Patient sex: M
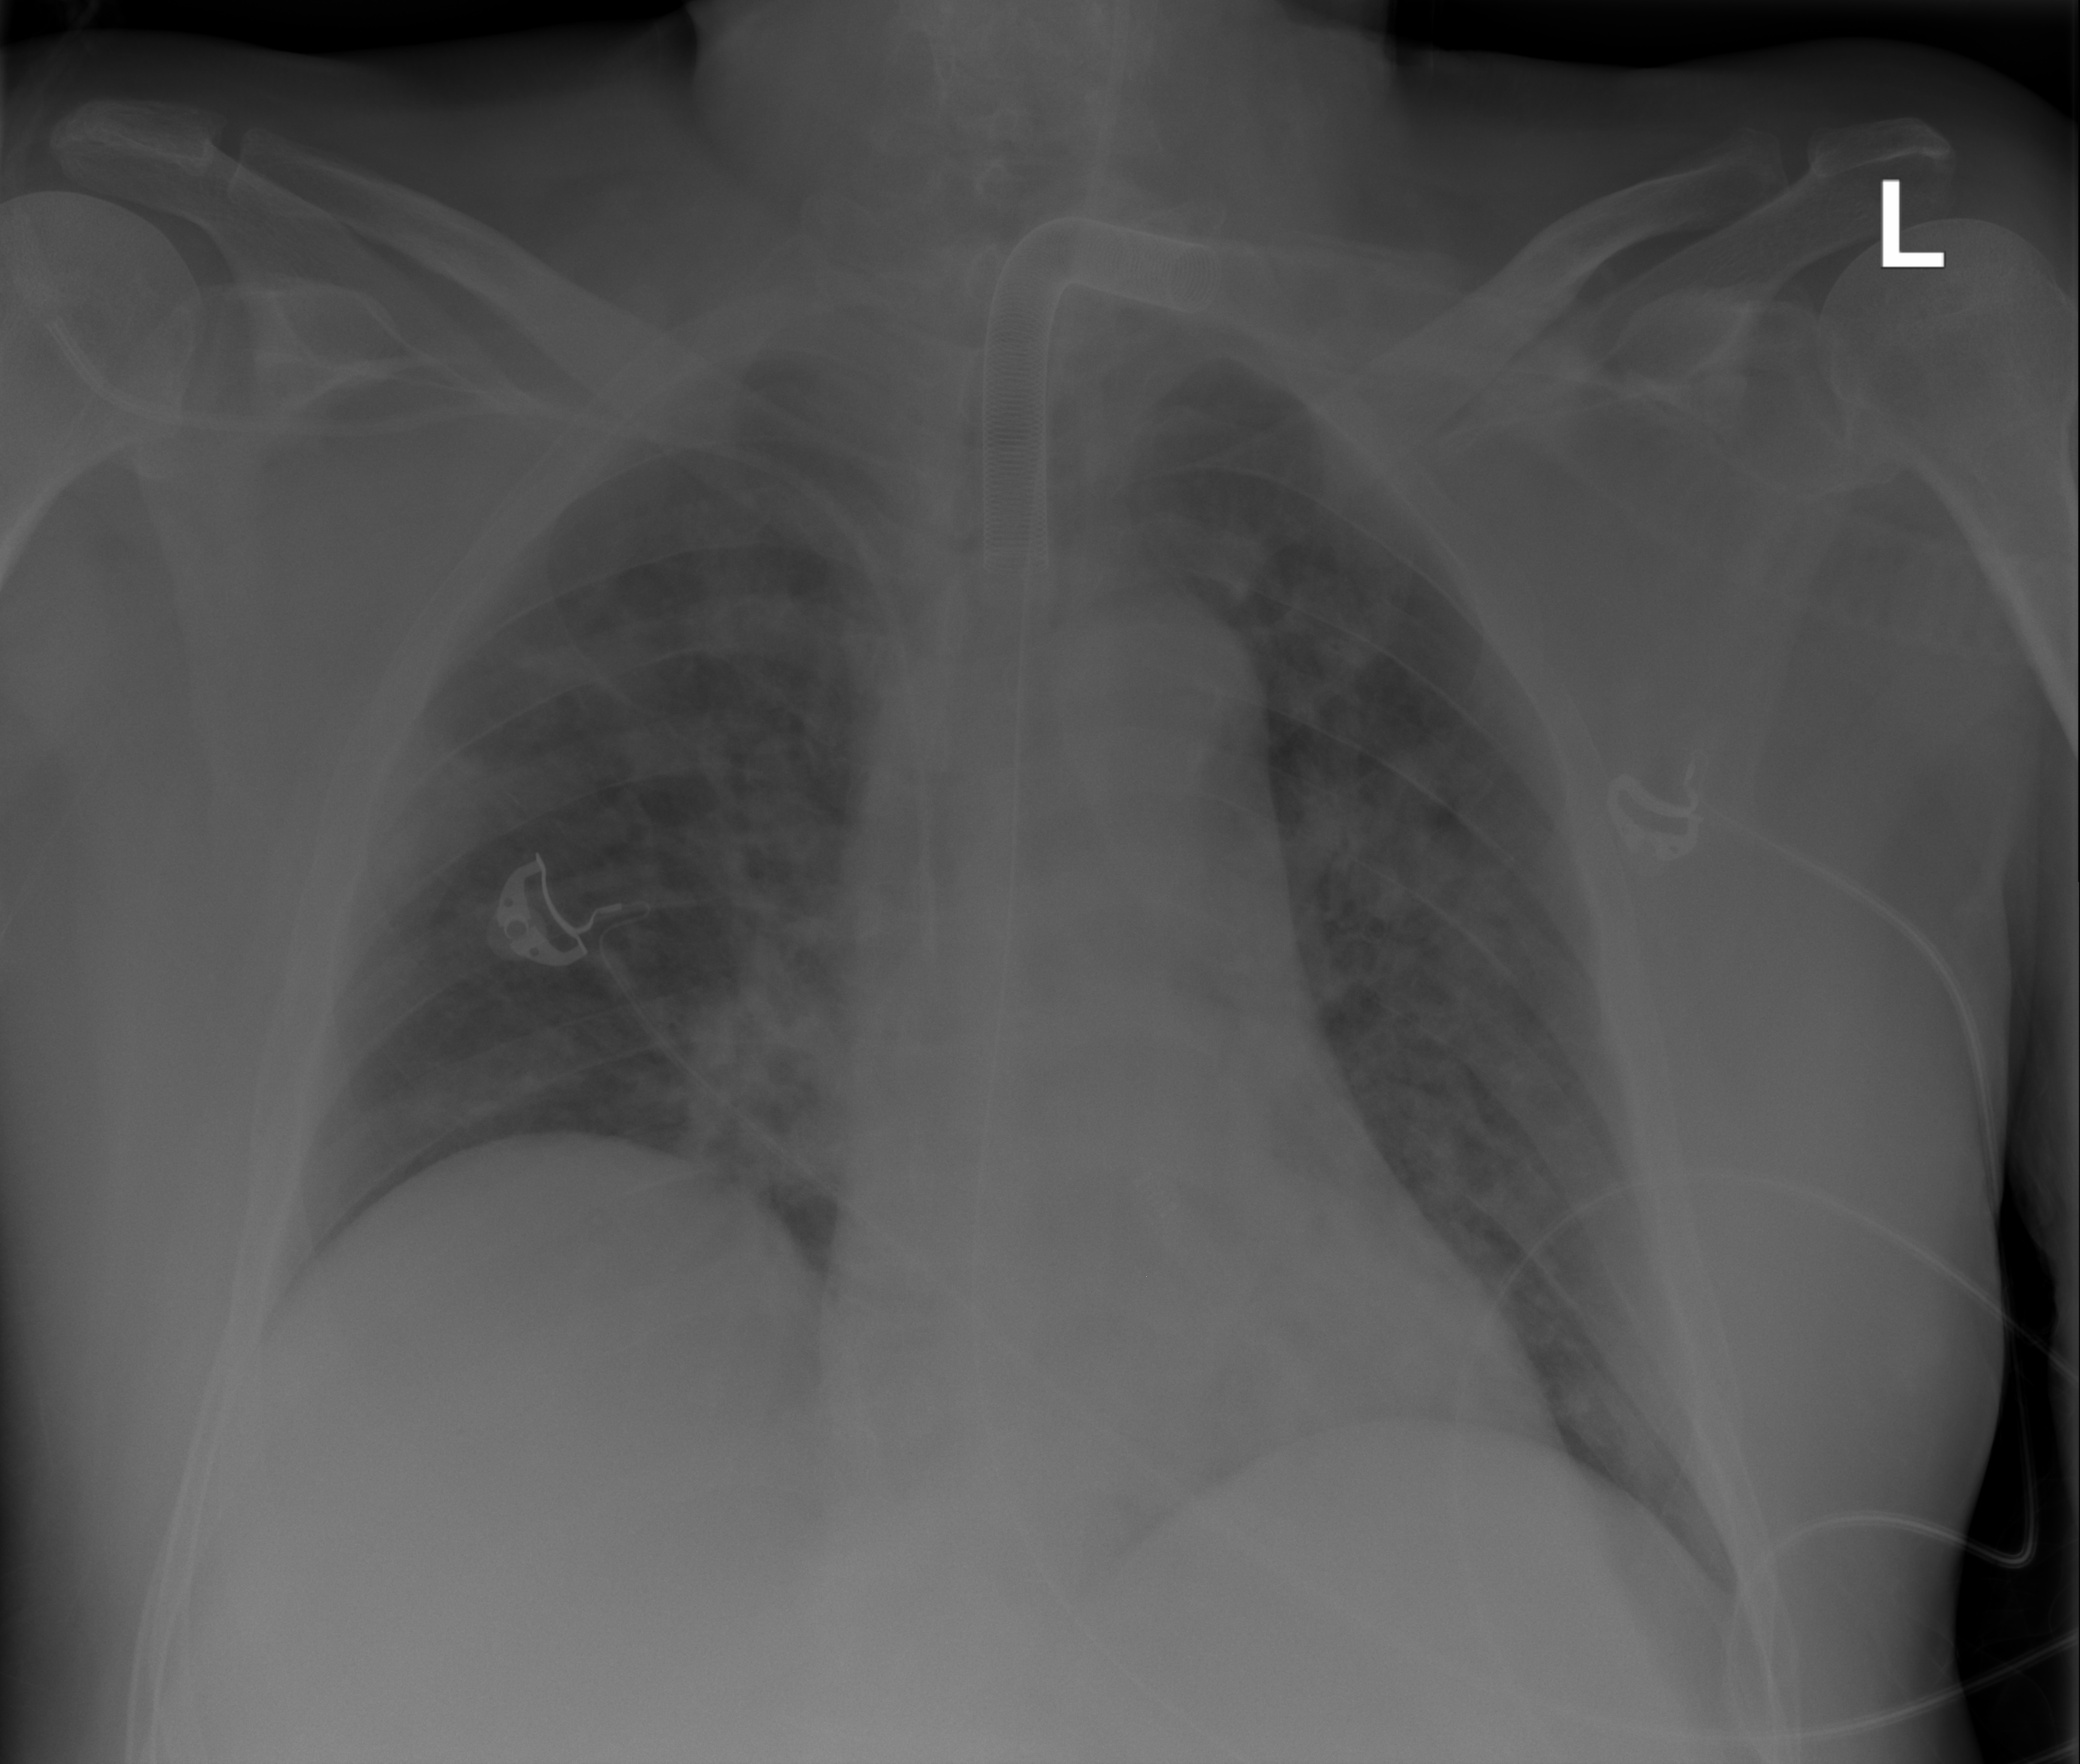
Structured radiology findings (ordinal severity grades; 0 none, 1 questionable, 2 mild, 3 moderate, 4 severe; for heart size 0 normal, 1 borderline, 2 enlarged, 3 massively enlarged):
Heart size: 0
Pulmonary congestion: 2
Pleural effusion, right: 0
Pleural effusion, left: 0
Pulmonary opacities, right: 2
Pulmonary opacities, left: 2
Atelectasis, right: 2
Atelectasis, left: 2